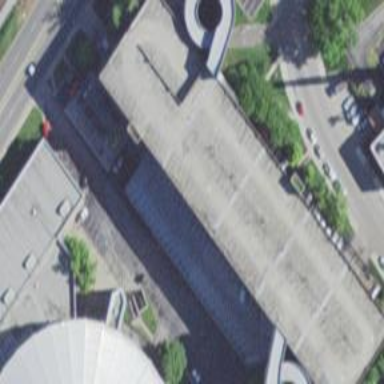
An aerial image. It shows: Police building.